Question: I'm working with Vuforia SDK (Android), with Videoplayback sample, and I sometimes get a bug: inverted, mirrored video on the target. Here's screen (number 2):

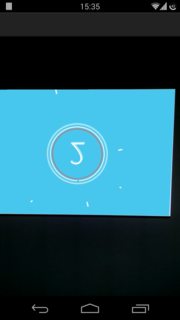
Answer: I have solved the problem by changing the
'''
float videoQuadTextureCoordsTransformed[] = { 0.0f, 1.0f, 1.0f, 1.0f, 1.0f, 0.0f, 0.0f, 0.0f, };
'''
to
'''
float videoQuadTextureCoords[] = { 0.0f, 1.0f, 1.0f, 1.0f, 1.0f, 0.0f, 0.0f, 0.0f, };
'''